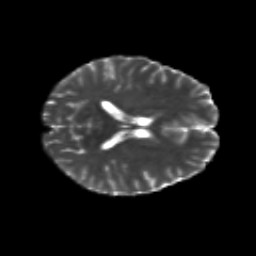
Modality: T2w
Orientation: axial
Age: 18
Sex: male
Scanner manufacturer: siemens
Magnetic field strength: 3 T
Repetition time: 8.8 s
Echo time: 0.085 s